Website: lowes
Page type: customer-info-address
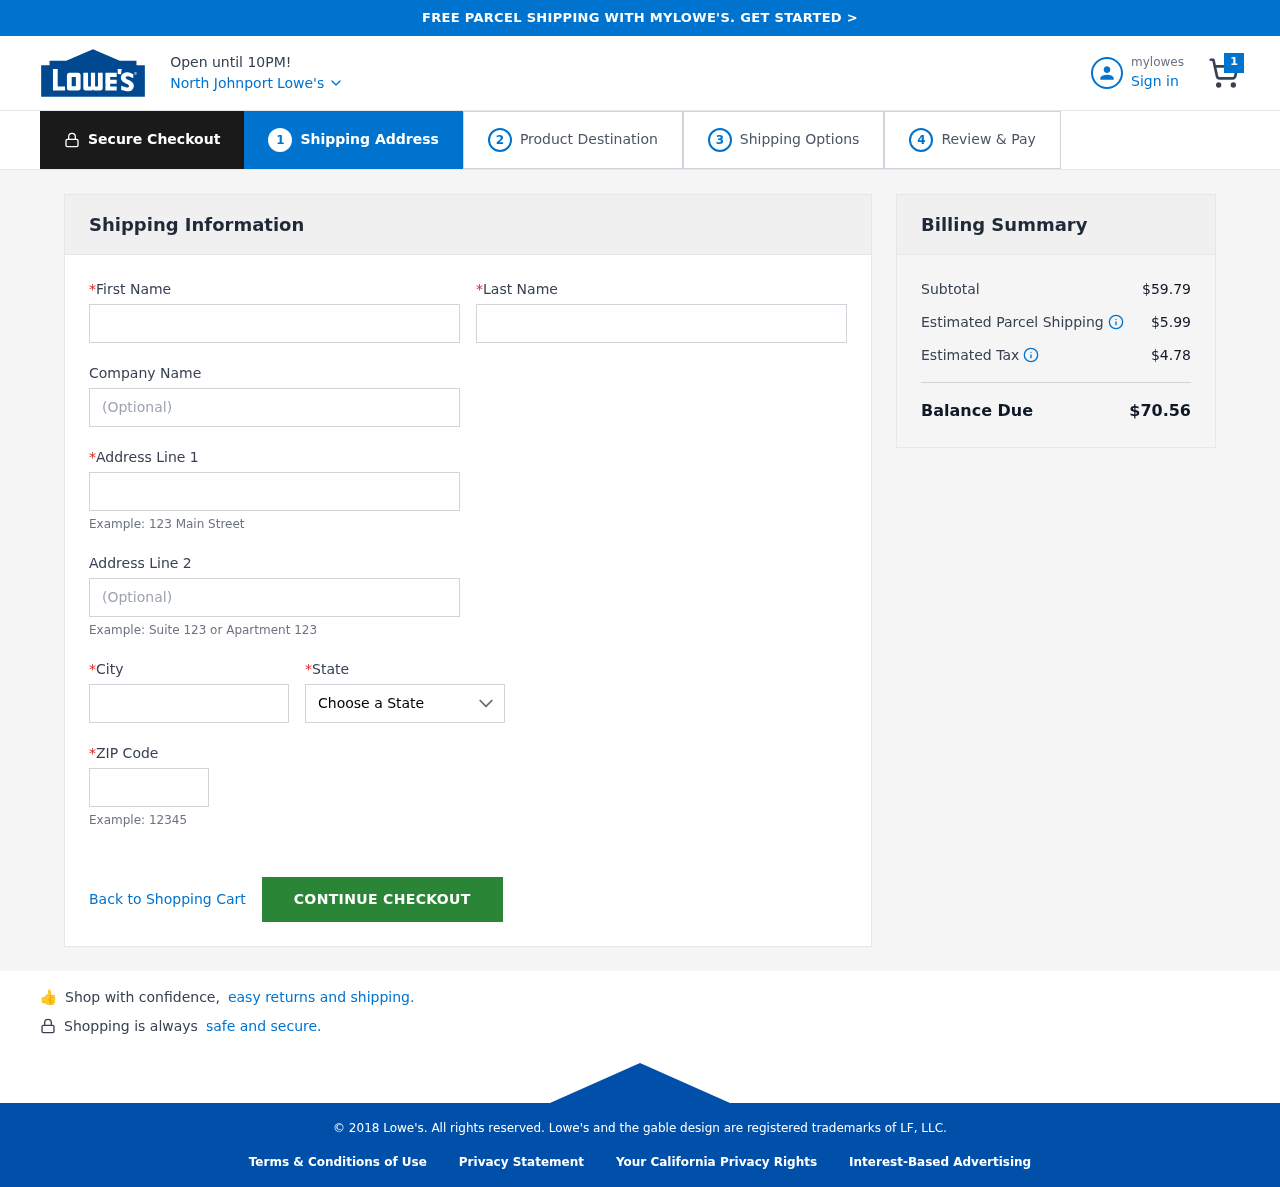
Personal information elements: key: PII_CITY
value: North Johnport
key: PII_COMPANY
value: Murray Ltd
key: PII_FIRSTNAME
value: Timothy
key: PII_LASTNAME
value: Evans
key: PII_POSTCODE
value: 90755
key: PII_STATE
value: Connecticut
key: PII_STREET
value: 0858 Gregory Isle Apt. 924
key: PII_STREET2
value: Apt. 751
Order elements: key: ORDER_NUM_ITEMS
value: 1
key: ORDER_SUBTOTAL
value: $59.79
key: ORDER_SHIPPING_COST
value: $5.99
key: ORDER_TAX
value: $4.78
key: ORDER_TOTAL
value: $70.56